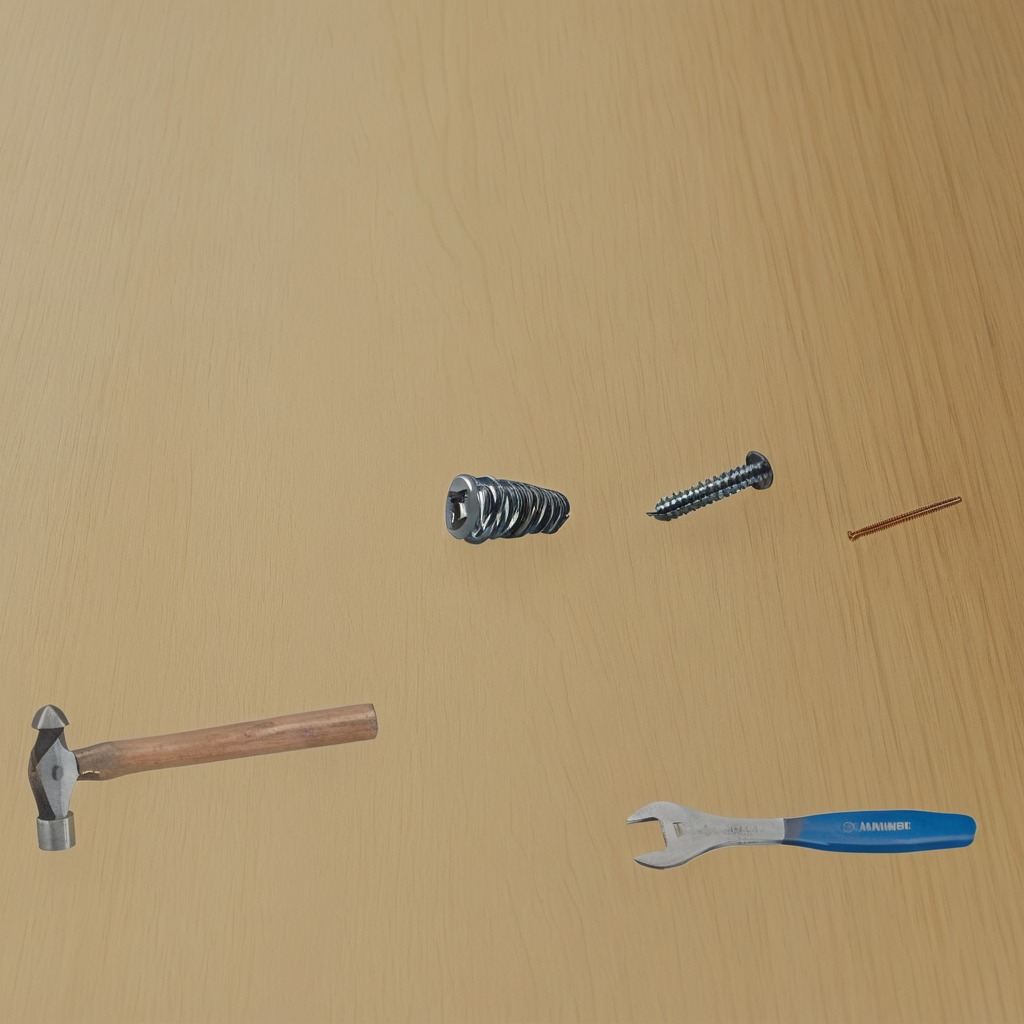
A hammer, a nail, a screw, a spring, and a wrench are lying on the plywood surface.